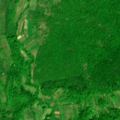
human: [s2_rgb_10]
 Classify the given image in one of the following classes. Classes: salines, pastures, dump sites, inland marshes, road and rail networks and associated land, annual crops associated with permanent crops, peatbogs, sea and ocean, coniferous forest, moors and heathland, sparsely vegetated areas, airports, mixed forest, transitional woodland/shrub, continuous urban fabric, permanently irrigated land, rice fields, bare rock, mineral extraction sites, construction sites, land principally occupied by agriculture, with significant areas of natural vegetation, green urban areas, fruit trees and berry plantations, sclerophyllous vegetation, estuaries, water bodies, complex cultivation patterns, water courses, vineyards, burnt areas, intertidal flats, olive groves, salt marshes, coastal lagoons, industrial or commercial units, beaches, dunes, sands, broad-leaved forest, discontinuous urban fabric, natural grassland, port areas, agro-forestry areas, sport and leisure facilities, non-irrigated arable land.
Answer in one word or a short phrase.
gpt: non-irrigated arable land, pastures, land principally occupied by agriculture, with significant areas of natural vegetation, broad-leaved forest, transitional woodland/shrub